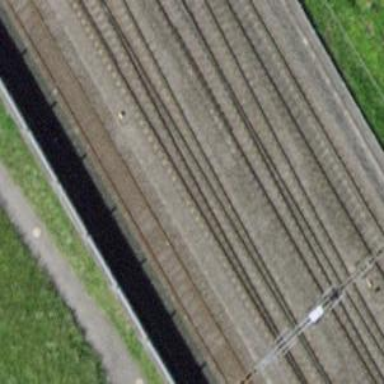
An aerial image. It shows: Rail siding with electrified tracks using contact line.